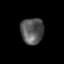
Tissue: skin
Cell type: Epithelial cells
Senescence score: 0.2432
Nuclear area (px): 586
Mean DAPI intensity: 87.515